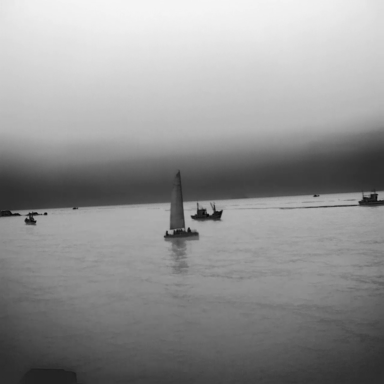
There are five bulk_carriers in the infrared image.